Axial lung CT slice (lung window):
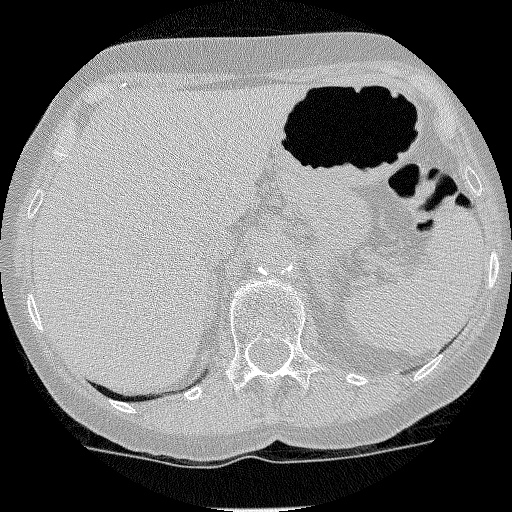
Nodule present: no